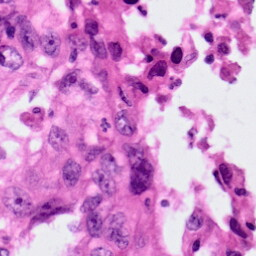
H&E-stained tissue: Lung